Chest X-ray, PA view. Patient: 54 years old, sex F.
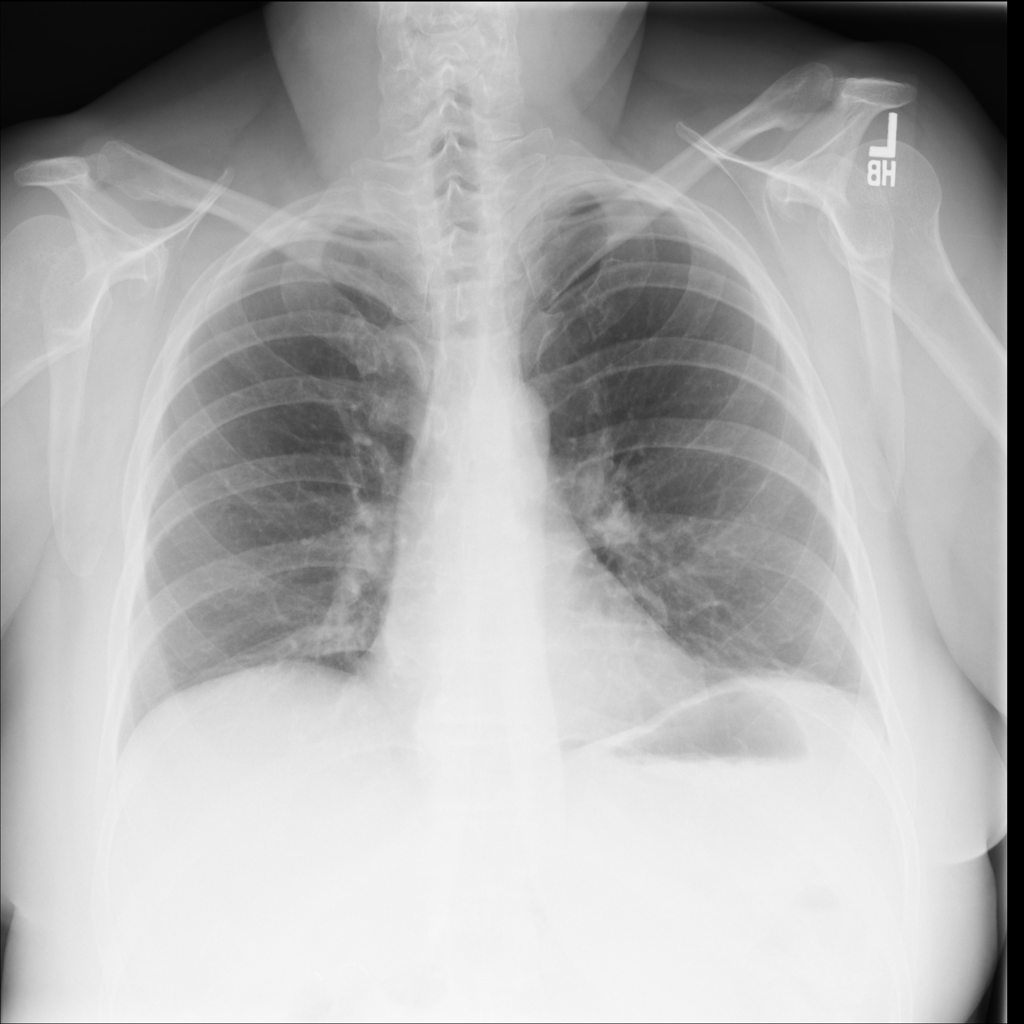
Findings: No Finding